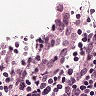
Metastatic tissue present: no